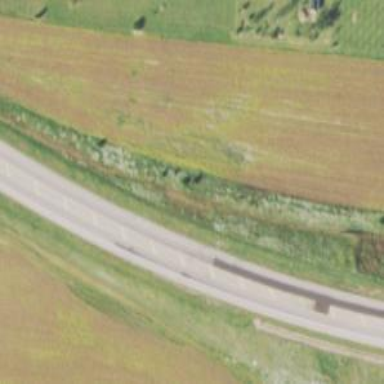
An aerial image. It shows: Secondary road with asphalt surface.